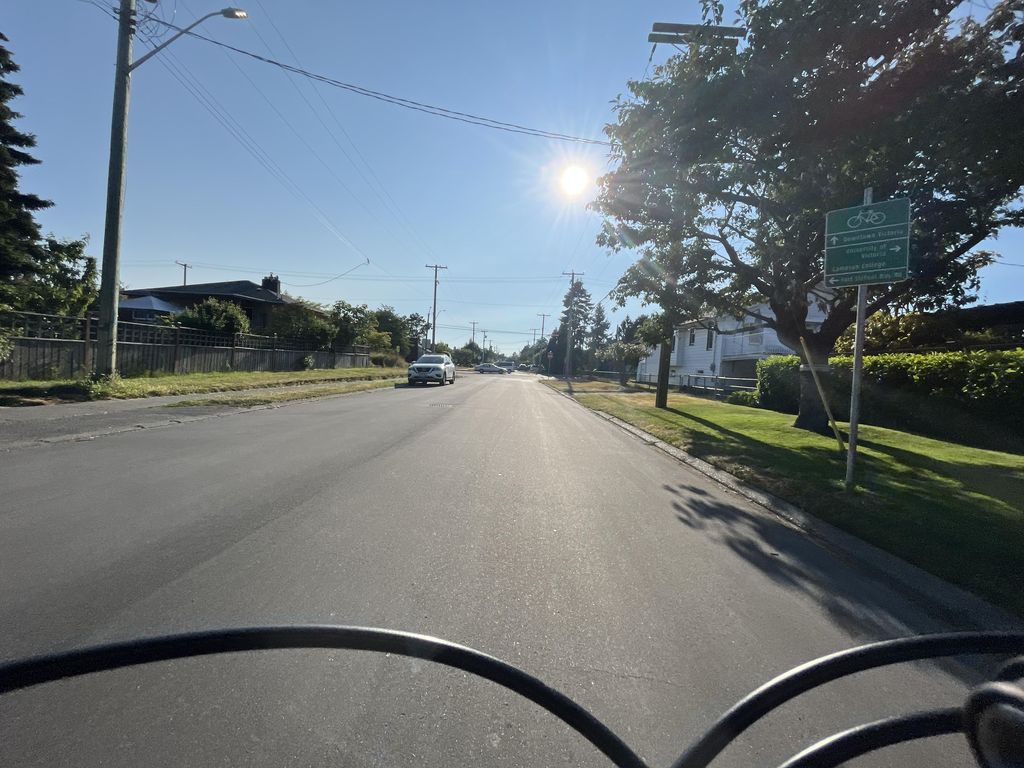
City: victoria